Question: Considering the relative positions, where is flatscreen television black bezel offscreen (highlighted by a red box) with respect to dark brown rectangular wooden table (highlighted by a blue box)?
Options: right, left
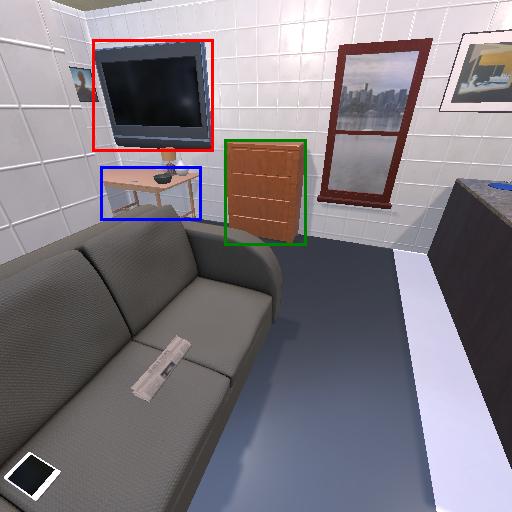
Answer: right